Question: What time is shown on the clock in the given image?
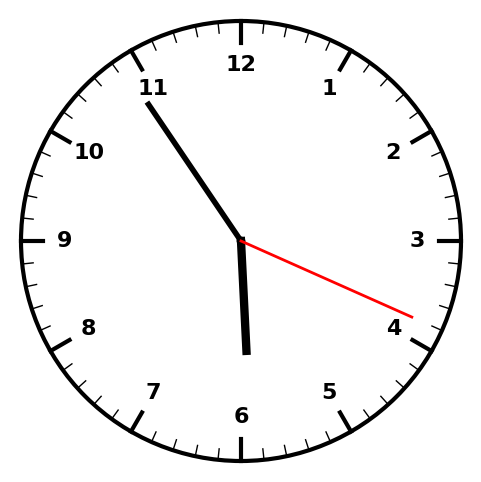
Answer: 05:54:19